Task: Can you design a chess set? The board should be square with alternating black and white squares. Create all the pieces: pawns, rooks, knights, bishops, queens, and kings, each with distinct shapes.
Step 2392:
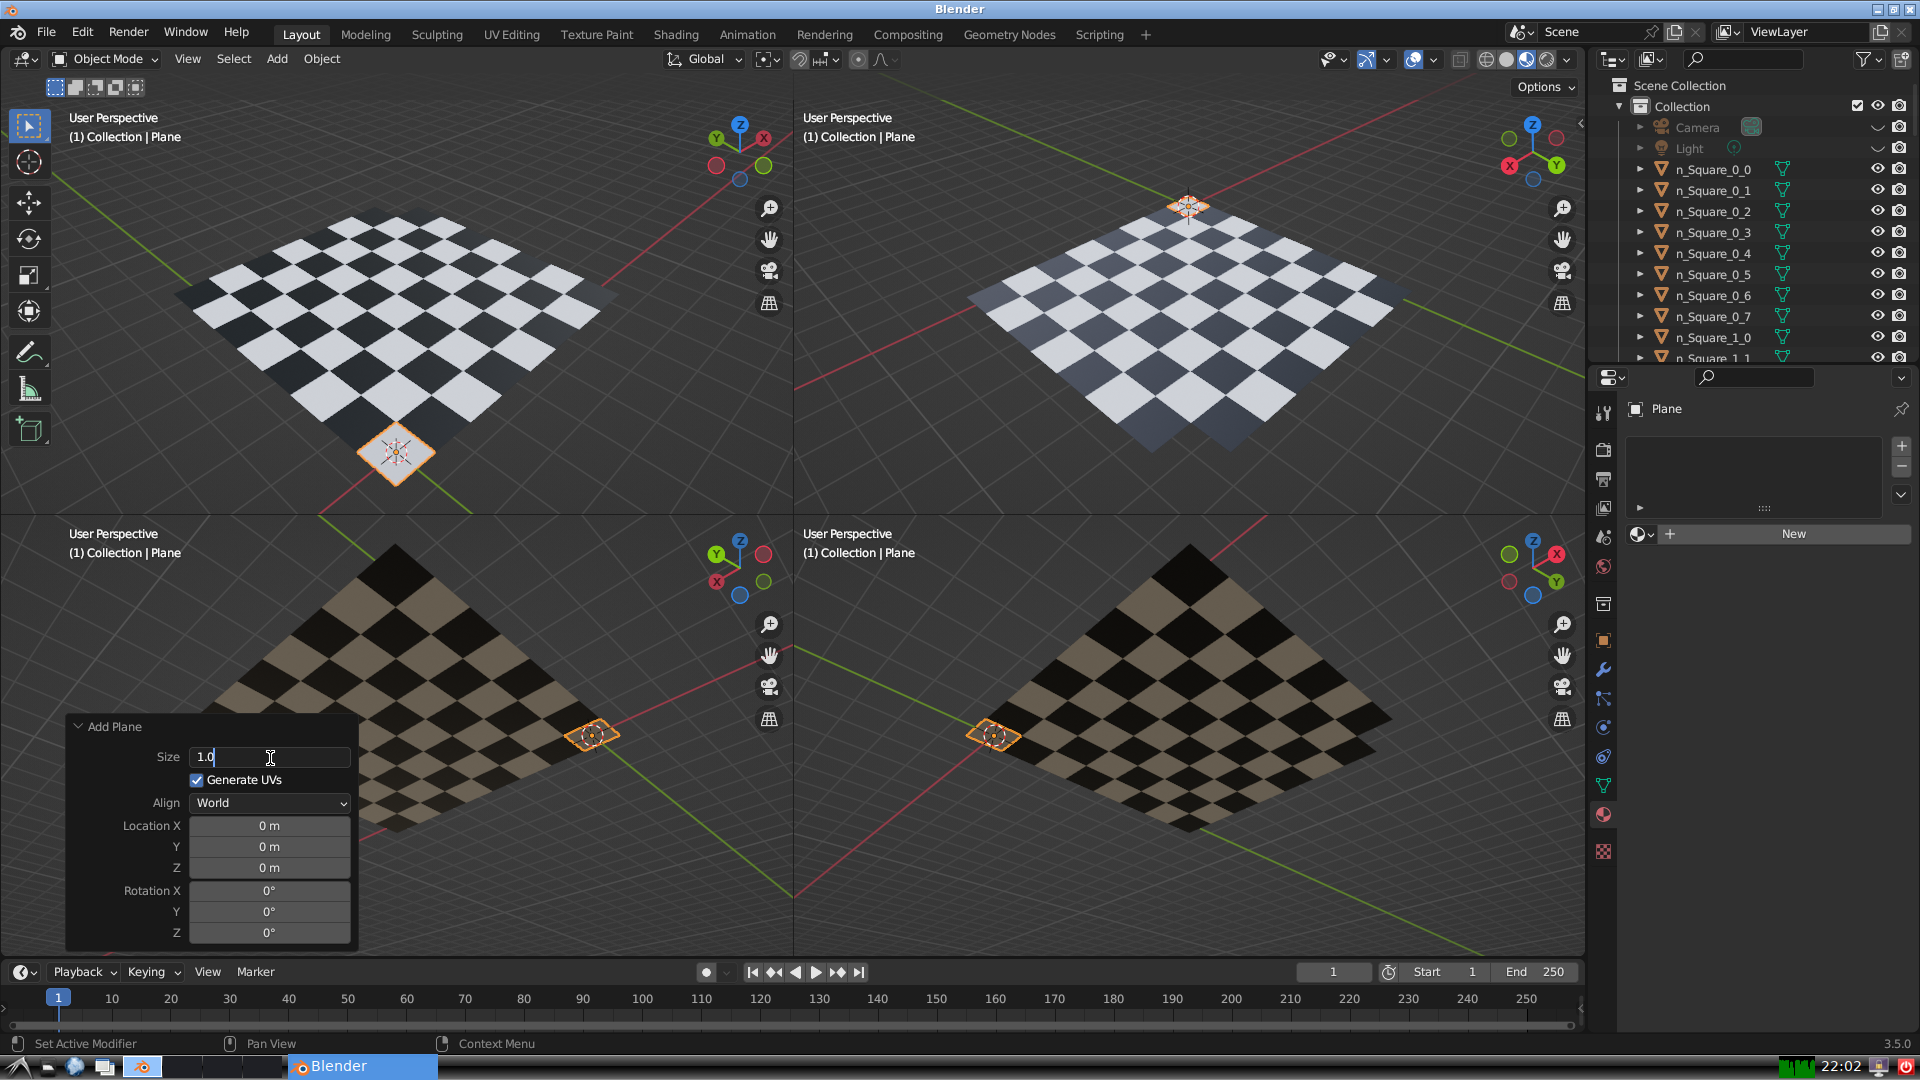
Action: {"key_press": ['Return']}